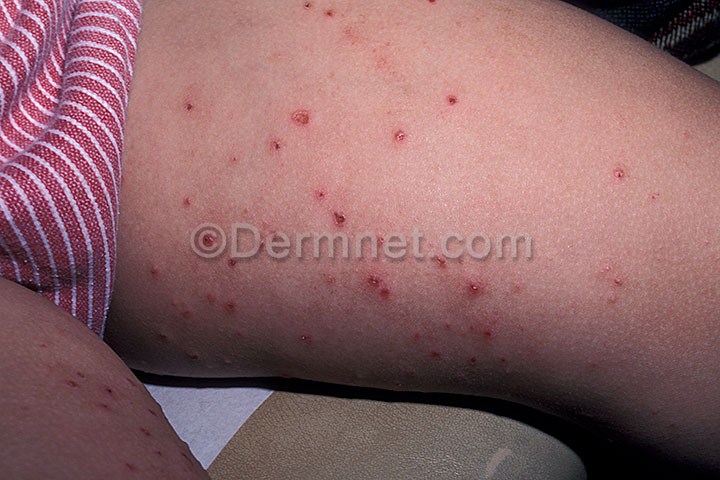
Disease: Atopic Dermatitis Photos